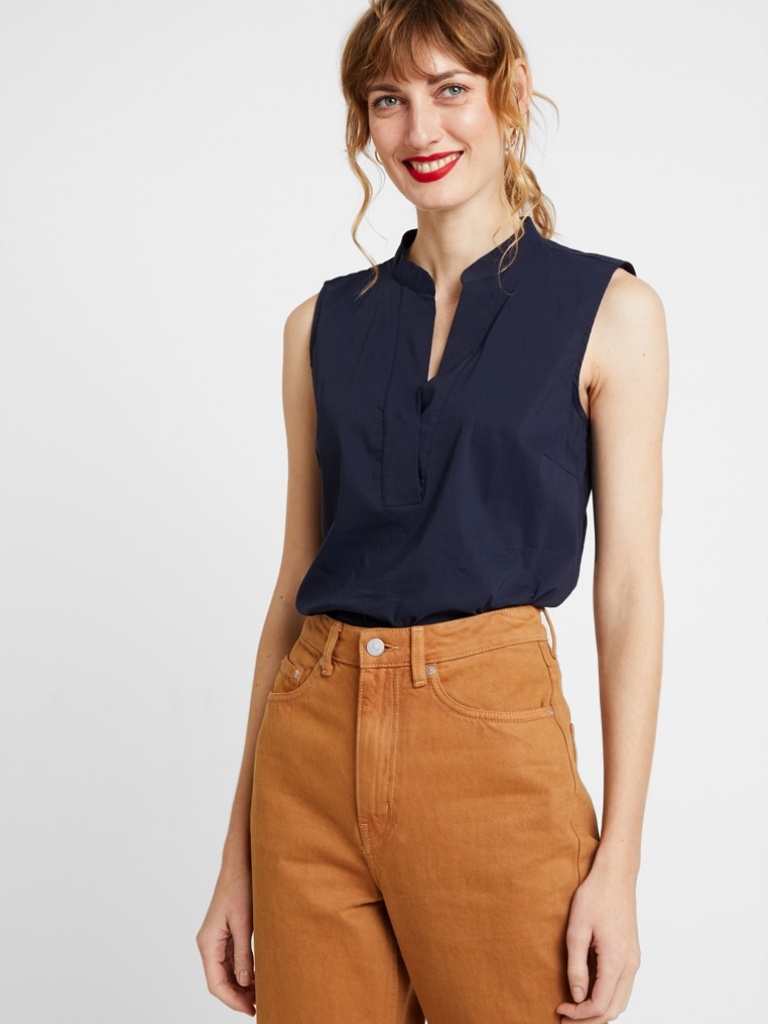
cotton relaxed sleeveless hip length Fully Tucked in split blouse